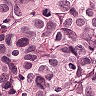
Metastatic tissue present: yes